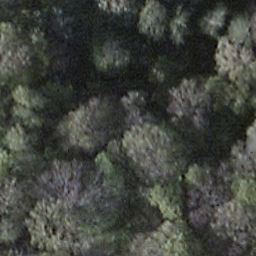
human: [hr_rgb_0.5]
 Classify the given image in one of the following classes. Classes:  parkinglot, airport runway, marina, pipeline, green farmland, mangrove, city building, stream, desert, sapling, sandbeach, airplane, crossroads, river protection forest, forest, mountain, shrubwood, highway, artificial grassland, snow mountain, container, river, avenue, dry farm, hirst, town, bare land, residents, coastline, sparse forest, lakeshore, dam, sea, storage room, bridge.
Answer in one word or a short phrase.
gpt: shrubwood